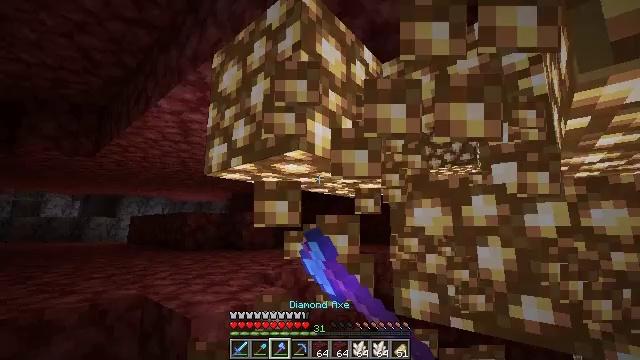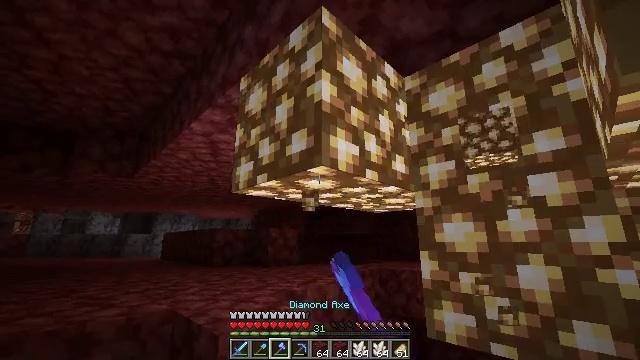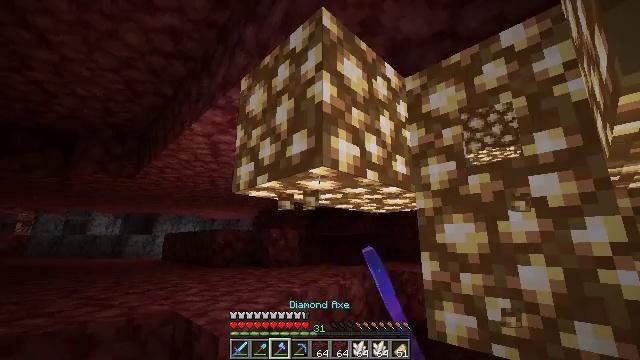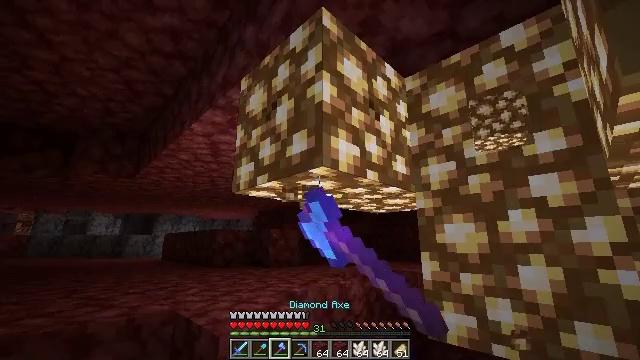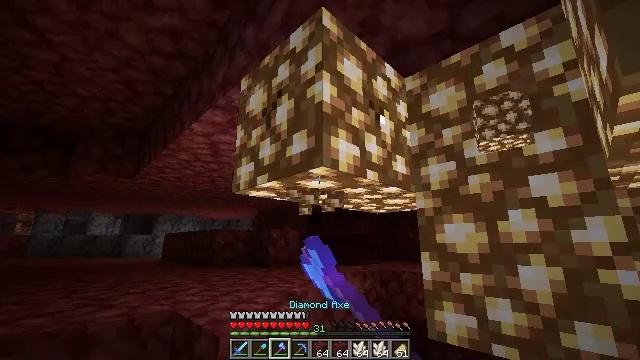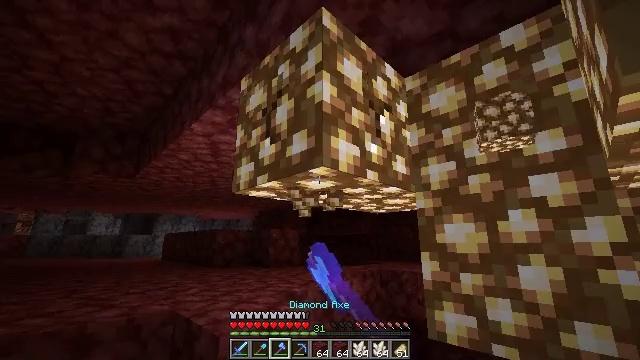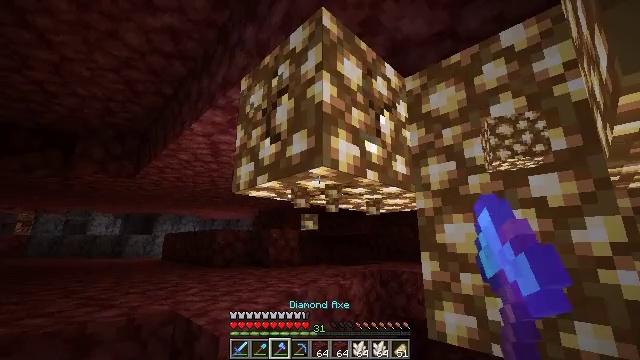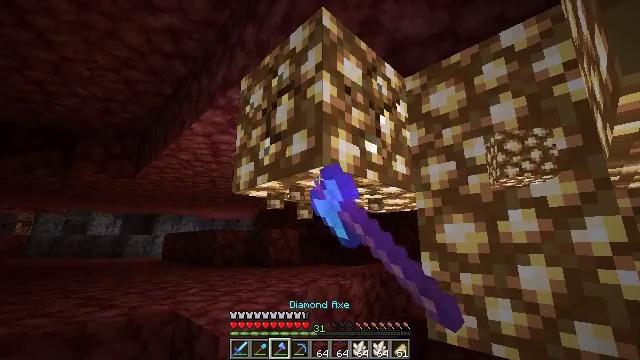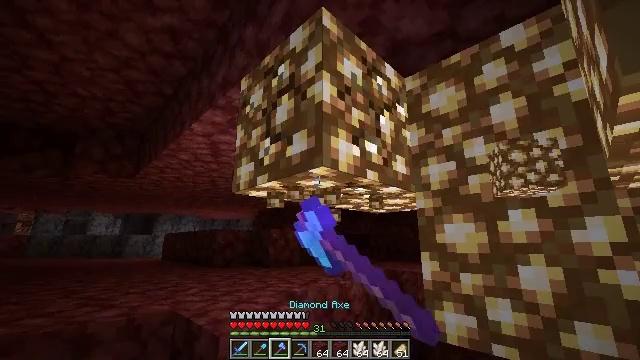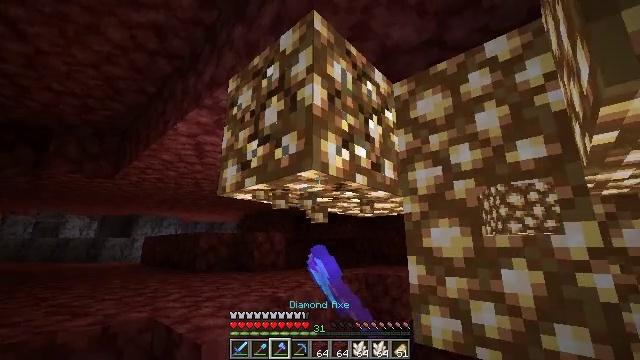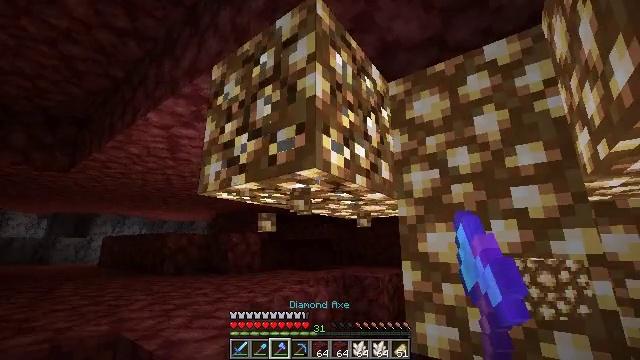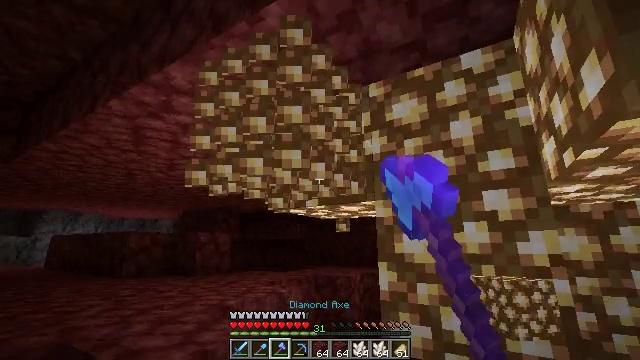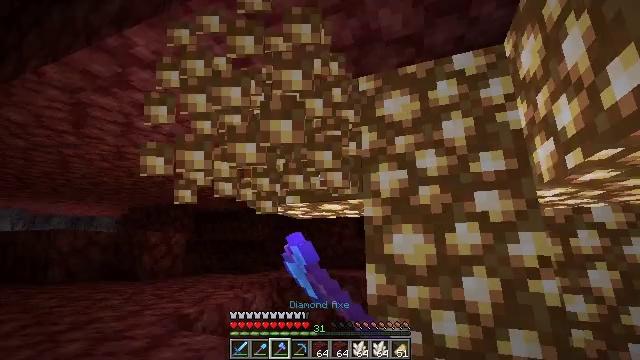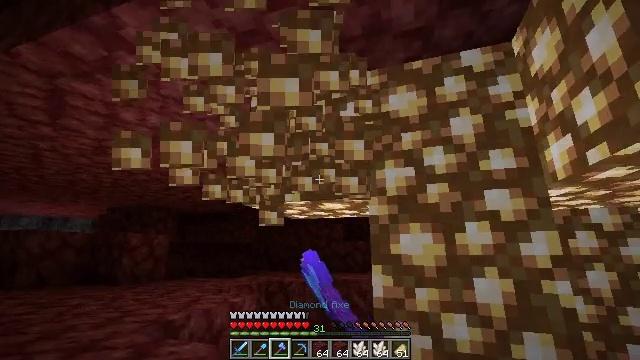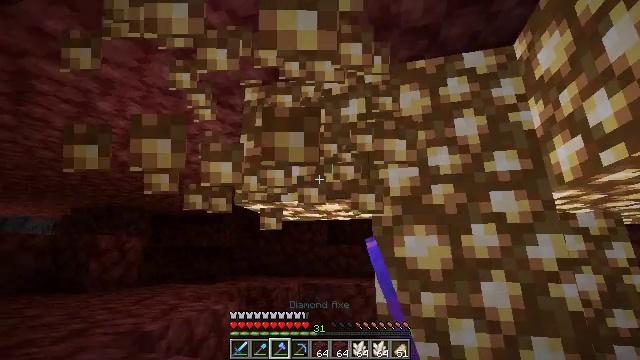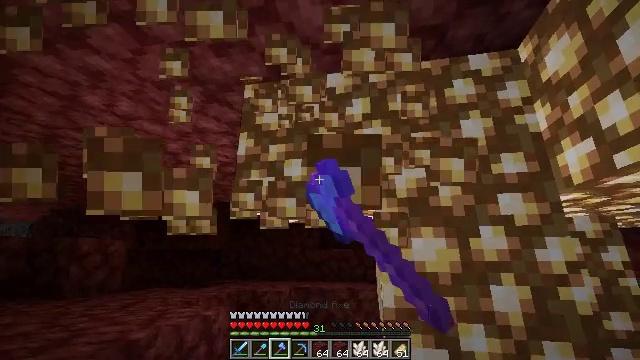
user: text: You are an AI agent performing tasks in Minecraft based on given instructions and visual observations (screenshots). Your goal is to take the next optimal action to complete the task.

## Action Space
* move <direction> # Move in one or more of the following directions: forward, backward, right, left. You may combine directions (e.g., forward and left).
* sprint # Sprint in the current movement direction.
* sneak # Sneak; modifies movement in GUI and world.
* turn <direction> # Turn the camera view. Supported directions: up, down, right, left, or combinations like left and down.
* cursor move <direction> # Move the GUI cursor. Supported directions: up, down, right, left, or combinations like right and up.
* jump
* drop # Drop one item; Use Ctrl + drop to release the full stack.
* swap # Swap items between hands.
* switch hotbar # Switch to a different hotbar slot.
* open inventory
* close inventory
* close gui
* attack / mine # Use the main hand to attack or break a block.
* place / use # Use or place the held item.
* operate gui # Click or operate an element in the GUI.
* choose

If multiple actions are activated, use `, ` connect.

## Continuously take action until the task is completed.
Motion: motion action
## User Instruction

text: Destroy the glowstone to harvest components.
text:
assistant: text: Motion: turn left and up, attack / mine
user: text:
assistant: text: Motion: attack / mine
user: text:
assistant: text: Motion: attack / mine
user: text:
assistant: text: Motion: attack / mine
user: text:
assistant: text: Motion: attack / mine
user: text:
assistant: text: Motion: attack / mine
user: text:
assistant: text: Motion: attack / mine
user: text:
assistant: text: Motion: attack / mine
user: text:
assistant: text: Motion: move forward and move left, turn right, attack / mine
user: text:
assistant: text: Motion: move forward and move left, turn right, attack / mine
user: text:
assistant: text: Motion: move forward and move left, turn right, attack / mine
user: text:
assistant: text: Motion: move forward and move left, turn right, attack / mine
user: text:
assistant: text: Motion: move forward and move left, turn right, attack / mine
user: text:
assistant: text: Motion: turn right and up, attack / mine
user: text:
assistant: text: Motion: turn right, attack / mine
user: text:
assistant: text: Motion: attack / mine
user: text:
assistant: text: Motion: attack / mine
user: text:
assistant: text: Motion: attack / mine
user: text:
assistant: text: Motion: attack / mine
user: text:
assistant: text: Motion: attack / mine
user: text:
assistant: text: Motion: attack / mine
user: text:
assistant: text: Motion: attack / mine
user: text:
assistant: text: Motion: attack / mine
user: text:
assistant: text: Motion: attack / mine
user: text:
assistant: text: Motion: move forward and move left, attack / mine
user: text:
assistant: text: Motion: move forward and move left, turn right, attack / mine
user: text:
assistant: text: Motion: move forward and move left, turn right, attack / mine
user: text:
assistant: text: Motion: turn right, attack / mine
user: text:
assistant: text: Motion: turn right and up, attack / mine
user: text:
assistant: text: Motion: turn right, attack / mine